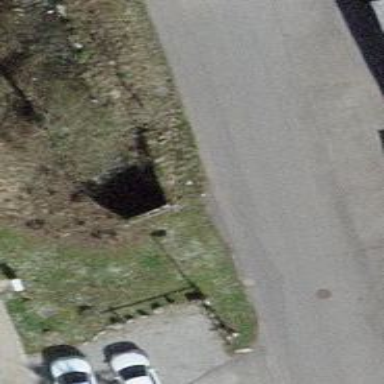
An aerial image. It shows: There is tunnel.